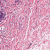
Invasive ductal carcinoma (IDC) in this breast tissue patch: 0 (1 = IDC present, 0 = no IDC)